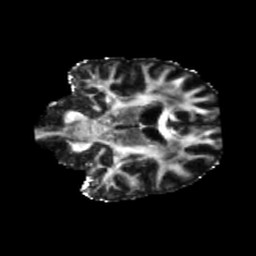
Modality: FA
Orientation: coronal
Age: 63
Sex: female
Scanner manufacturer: siemens
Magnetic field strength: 3 T
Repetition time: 5.25 s
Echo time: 0.08 s